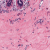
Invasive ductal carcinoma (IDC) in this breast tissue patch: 0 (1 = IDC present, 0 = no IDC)